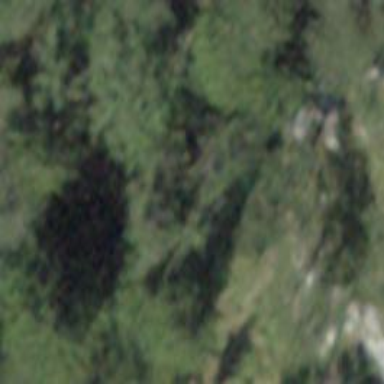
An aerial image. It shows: Natural cliff.